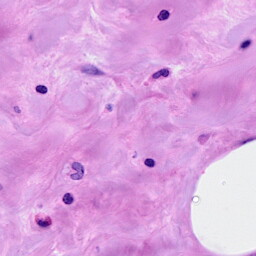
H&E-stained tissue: Breast